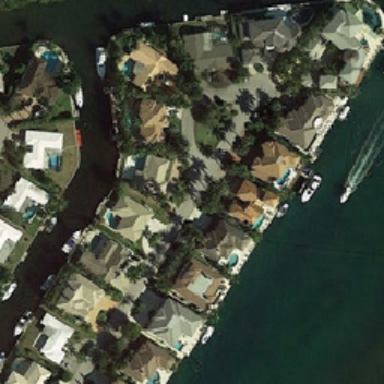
Some buildings and tropical plants are near branches and rivers .